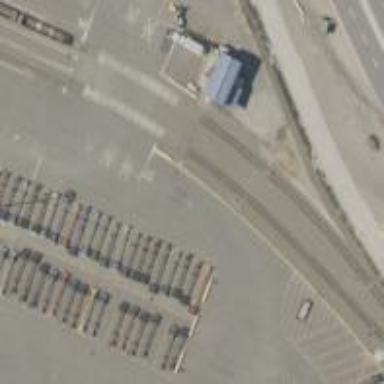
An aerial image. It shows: Railway yard in service.